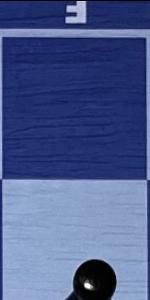
Label: Empty